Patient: sex M, age 62
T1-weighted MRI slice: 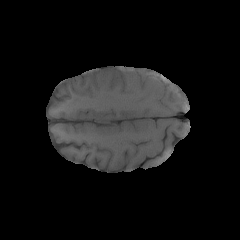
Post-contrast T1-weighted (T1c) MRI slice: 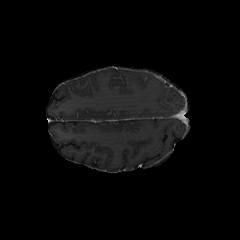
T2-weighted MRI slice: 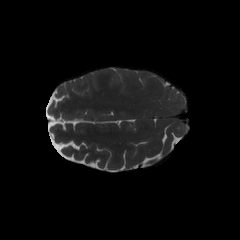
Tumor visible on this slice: no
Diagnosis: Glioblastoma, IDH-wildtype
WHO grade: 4